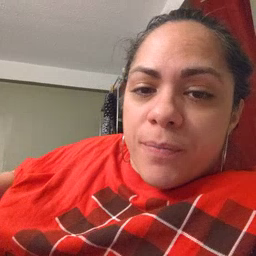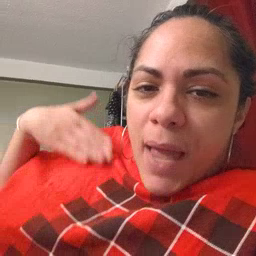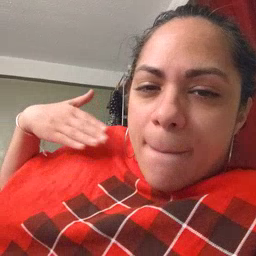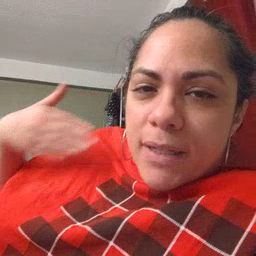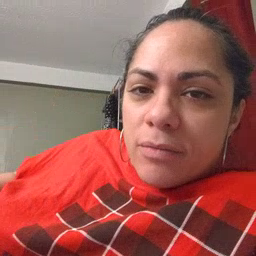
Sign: happy